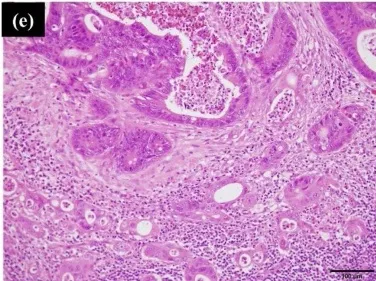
(e) Viable adenocarcinoma cells detected in the resected hepatoduodenal LN.
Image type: pathology (h&e)